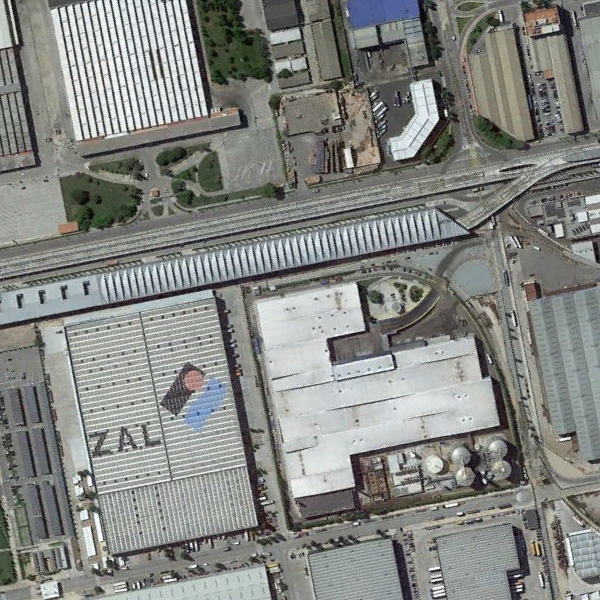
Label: Industrial